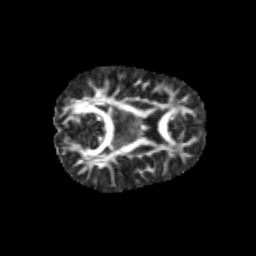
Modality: FA
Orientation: axial
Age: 9
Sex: female
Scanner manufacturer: siemens
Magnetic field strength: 3 T
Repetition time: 3.8 s
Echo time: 0.07 s